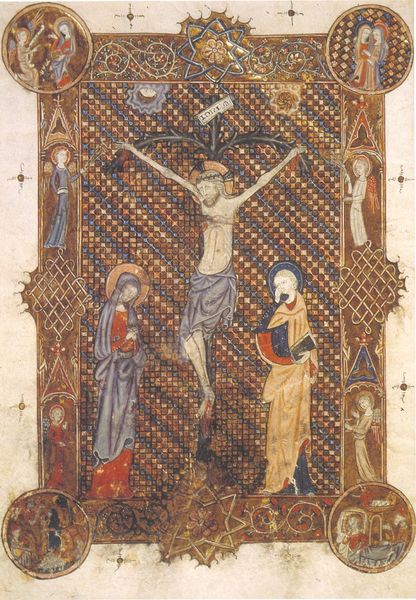
Titel: Mat. Ermengau, Breviari d’amors. Toulouse
Institution: Wien, Österreichische Nationalbibliothek
Schlagwörter: blau, gelb, kreis, engel, buch, kreuz, seite, mosaik, beten, christus, jesus, maria, ikone, tondi, apostel, makaber, maia magdalena, mosaiki